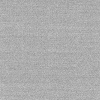
Atmospheric dust classification: dusty